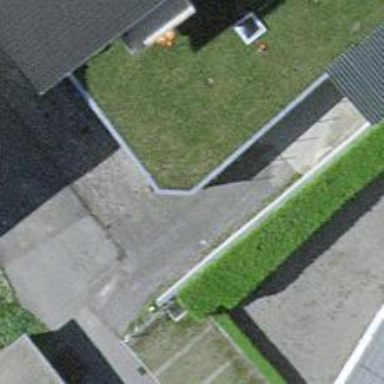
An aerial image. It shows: Retaining wall.